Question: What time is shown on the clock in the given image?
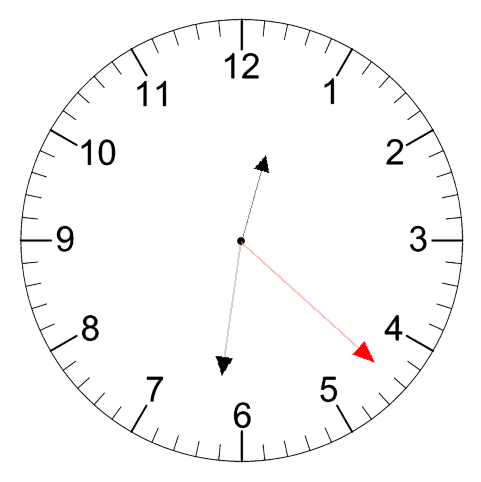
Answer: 12:31:22